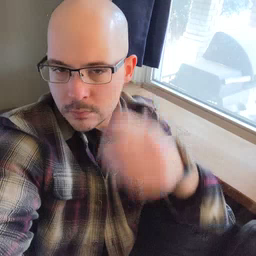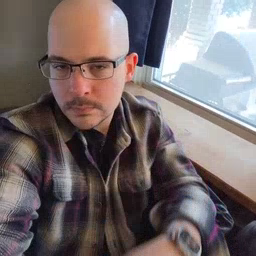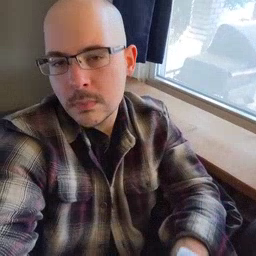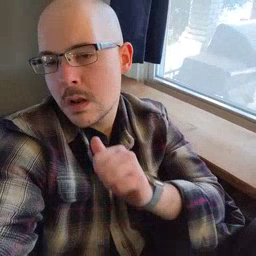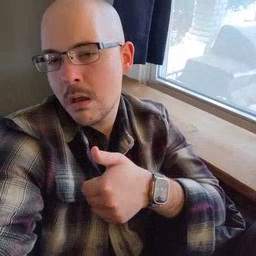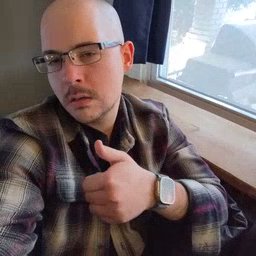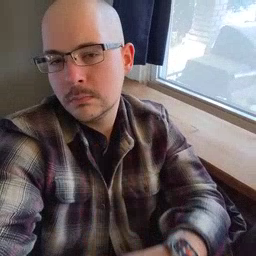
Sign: not